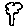
Label: tree